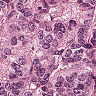
Metastatic tissue present: yes